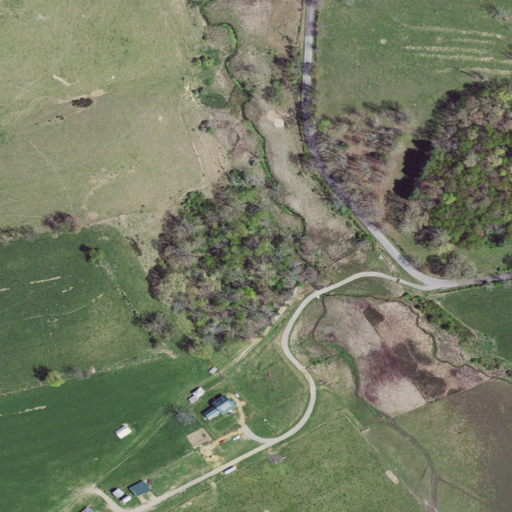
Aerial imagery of valley in Virginia named Beaufort Hollow containing pasture, deciduous forest, open development, mixed forest, and low intensity development